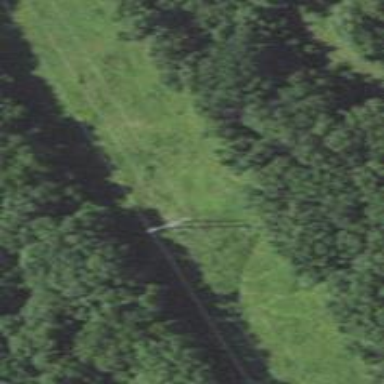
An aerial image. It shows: H-frame designed tower for power lines.